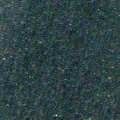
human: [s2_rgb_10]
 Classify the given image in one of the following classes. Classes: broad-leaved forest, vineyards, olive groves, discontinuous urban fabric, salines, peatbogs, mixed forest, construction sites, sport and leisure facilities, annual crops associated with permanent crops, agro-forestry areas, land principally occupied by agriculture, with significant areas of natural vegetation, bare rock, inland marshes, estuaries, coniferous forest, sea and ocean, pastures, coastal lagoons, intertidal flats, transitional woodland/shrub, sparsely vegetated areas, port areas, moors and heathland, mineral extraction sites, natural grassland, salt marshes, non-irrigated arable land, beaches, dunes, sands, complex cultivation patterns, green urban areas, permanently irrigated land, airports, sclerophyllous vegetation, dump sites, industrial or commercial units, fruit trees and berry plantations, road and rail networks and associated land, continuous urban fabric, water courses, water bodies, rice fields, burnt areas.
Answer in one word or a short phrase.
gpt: sea and ocean